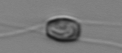
Label: Chaetoceros